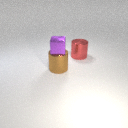
large brown metal cylinder to the left of large red metal cylinder